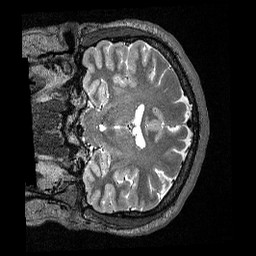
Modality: T2w
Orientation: coronal
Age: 34
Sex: male
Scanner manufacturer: siemens
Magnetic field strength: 3 T
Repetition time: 3.2 s
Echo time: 0.479 s